Aerial crown-view tile of a tropical tree (Barro Colorado Island, Panama), acquired 20241112:
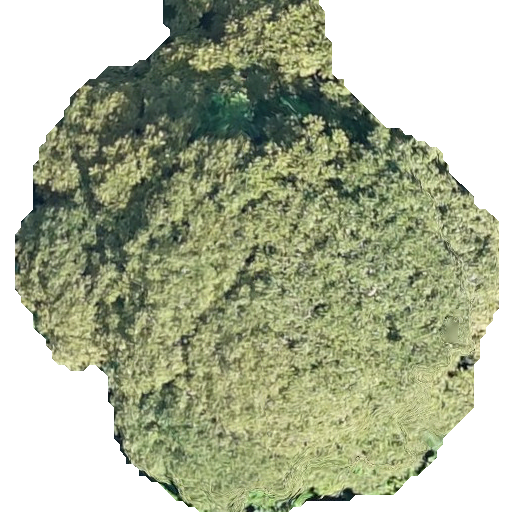
Species: Dipteryx oleifera
GBIF accepted scientific name: Dipteryx oleifera
Crown area: 287.006 m²